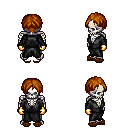
a pixel art fantasy rpg character, male body template, skeleton, gray robe, teal pants, brunette parted hairstyle, gold gloves, brown slippers, four views (front, back, left, right), 2x2 character sprite sheet, small pixel art, hard edges, no anti-aliasing